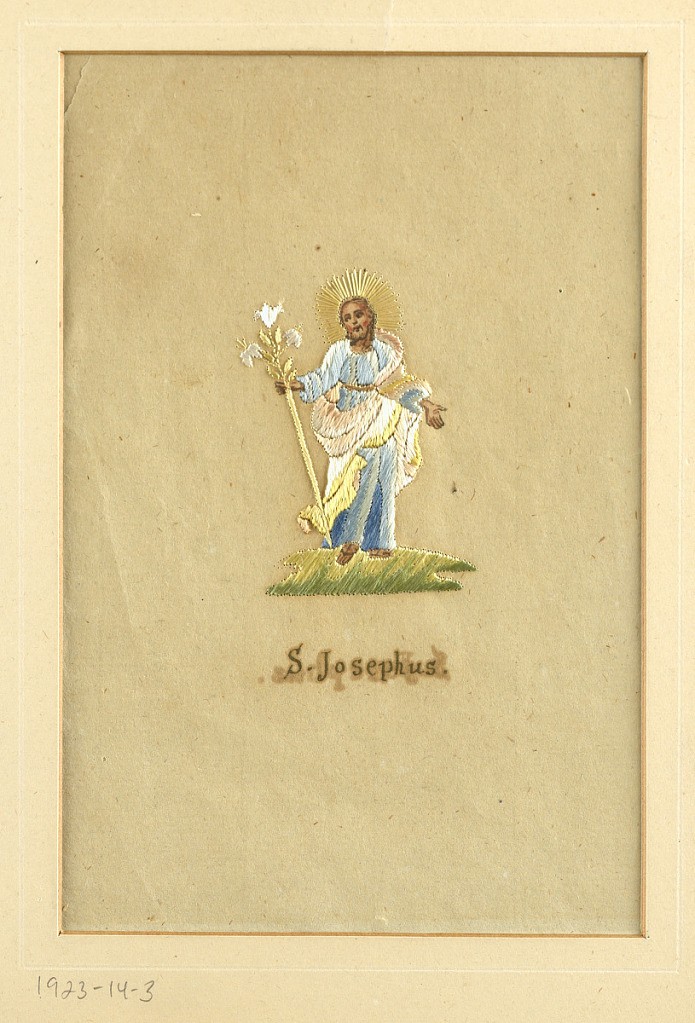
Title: Embroidered picture
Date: early 19th century
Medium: paper, silk Technique: embroidered
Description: Small picture embroidered on paper with pastel silks. Design reversed on reverse of paper. Labelled in ink: "S. Josephus." The saint is shown holding a flowering rod.